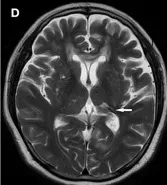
MRI without contrast showed ischemic stroke. The arrows indicated lesion of malacic at the left thalamus. (D) Axial T2WI.
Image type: radiology (mri)